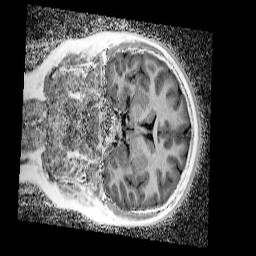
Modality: UNIT1_denoised
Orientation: coronal
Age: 10
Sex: female
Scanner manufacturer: siemens
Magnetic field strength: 3 T
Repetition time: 4 s
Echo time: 0.00299 s